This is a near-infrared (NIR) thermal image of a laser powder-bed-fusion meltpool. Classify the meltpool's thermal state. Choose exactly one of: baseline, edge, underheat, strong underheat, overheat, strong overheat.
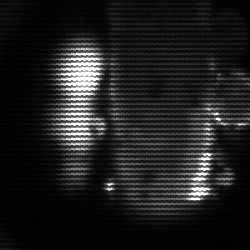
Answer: strong underheat